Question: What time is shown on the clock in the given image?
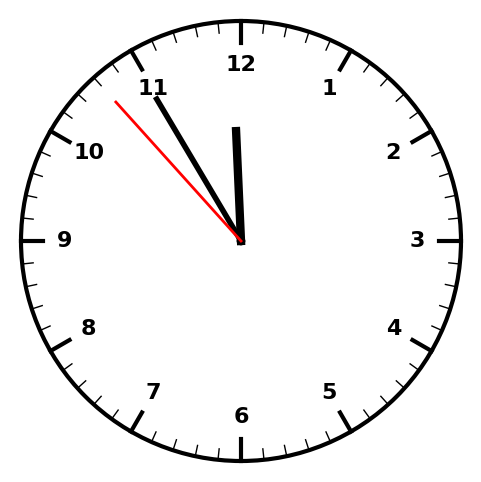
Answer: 11:54:53